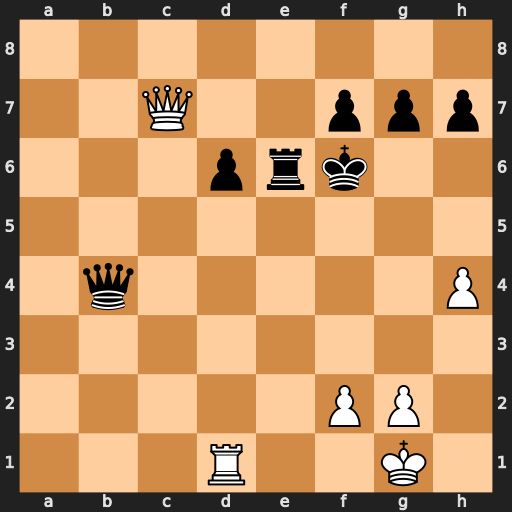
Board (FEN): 8/2Q2ppp/3prk2/8/1q5P/8/5PP1/3R2K1
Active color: w
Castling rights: -
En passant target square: -
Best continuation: Qd8+ Re7 Rxd6+ Qxd6 Qxd6+